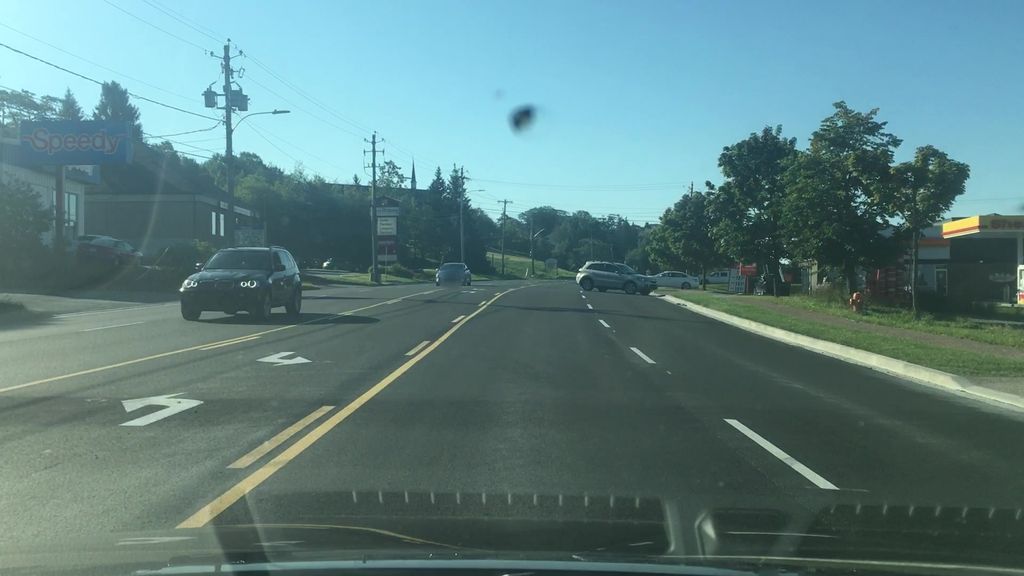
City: halifax